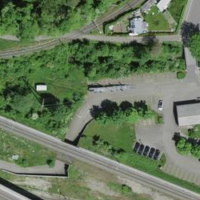
EUNIS habitat code: 57
Species observed at this site:
Ornithogalum umbellatum